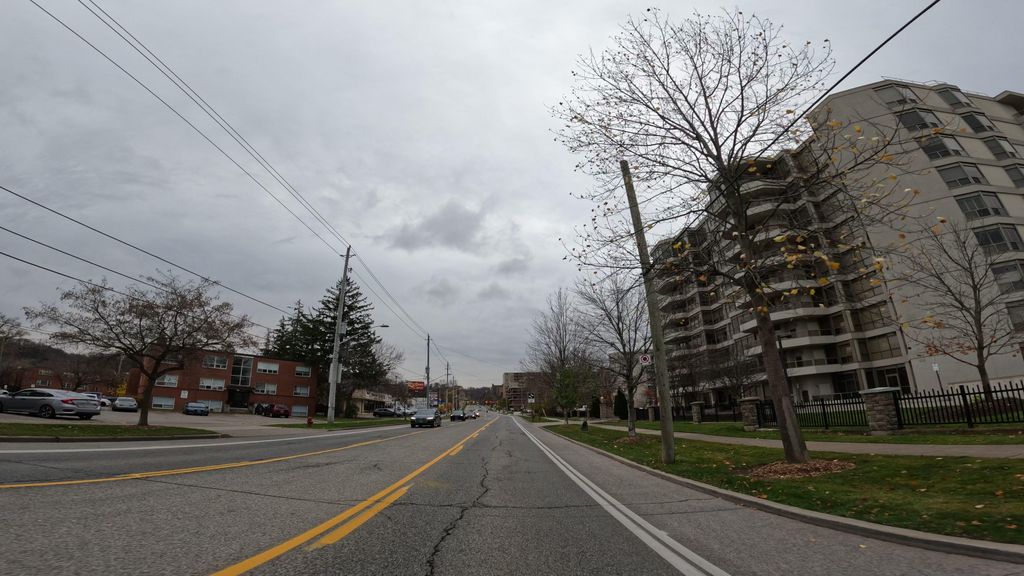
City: hamilton